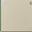
Piece: xx